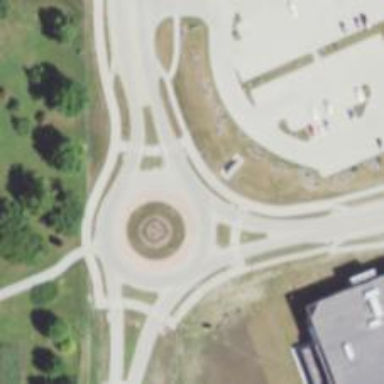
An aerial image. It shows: Tertiary road leading to roundabout.